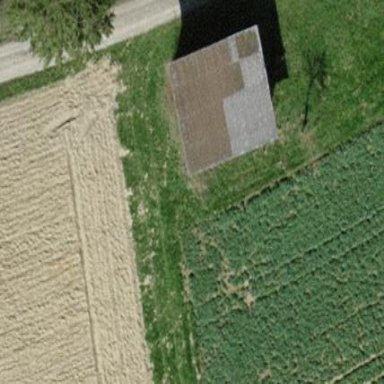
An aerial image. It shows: Shed building.